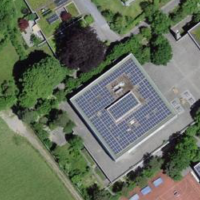
EUNIS habitat code: 54
Species observed at this site:
Daucus carota